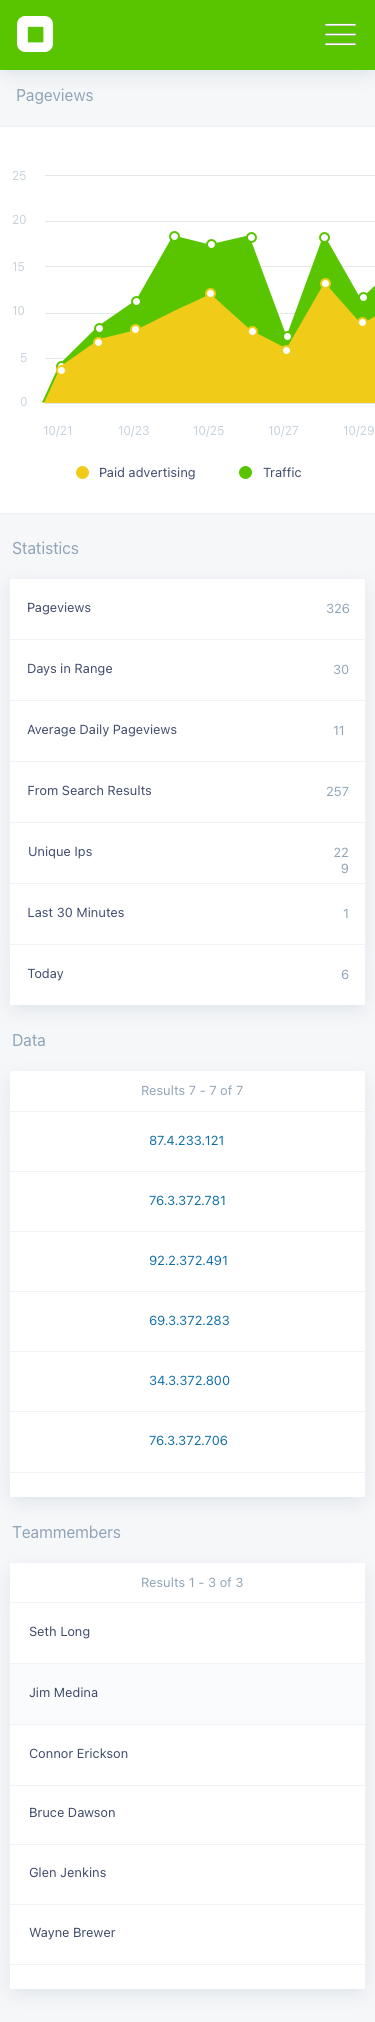
Text in this UI design:
Wayne Brewer
Glen Jenkins
Bruce Dawson
Connor Erickson
Jim Medina
Seth Long
Results 1 - 3 of 3
Teammembers
Results 7 - 7 of 7
87.4.233.121
76.3.372.781
92.2.372.491
69.3.372.283
34.3.372.800
76.3.372.706
Data
6
Today
1
Last 30 Minutes
229
Unique Ips
257
From Search Results
11
Average Daily Pageviews
30
Days in Range
326
Pageviews
Statistics
25
20
15
10
5
0
10/21
10/23
10/25
10/27
10/29
Traffic
Paid advertising
Pageviews